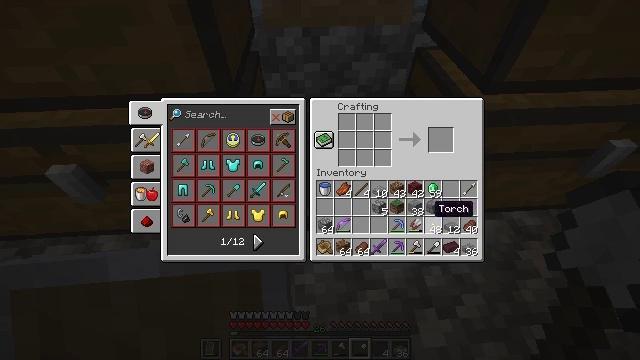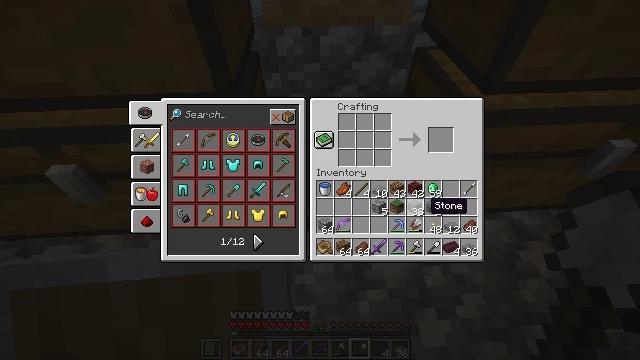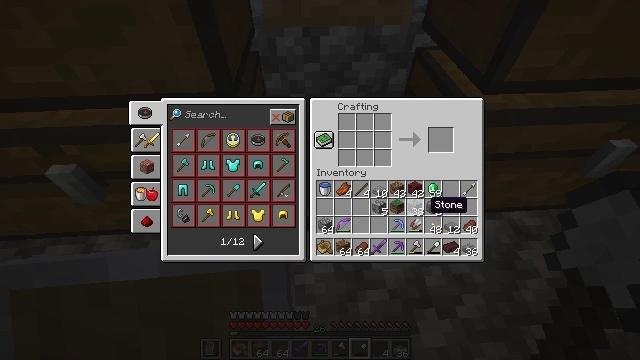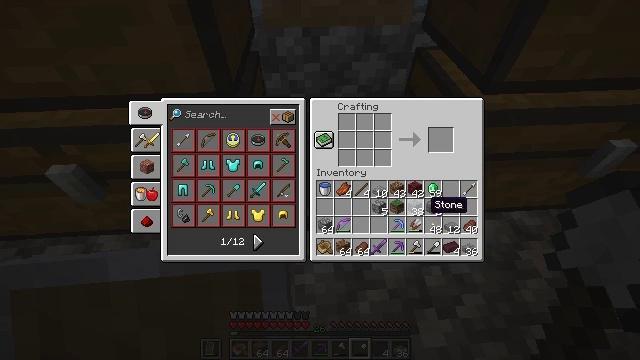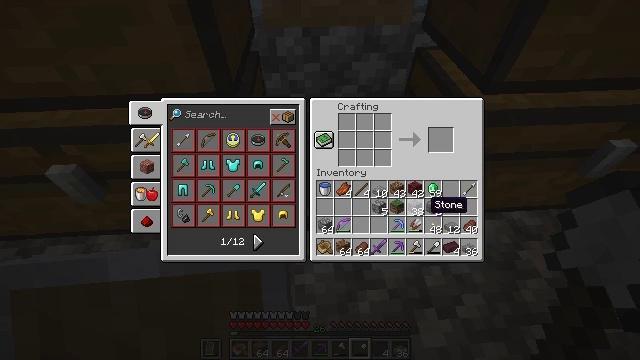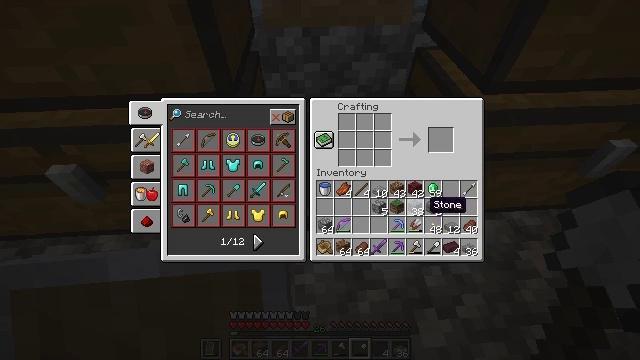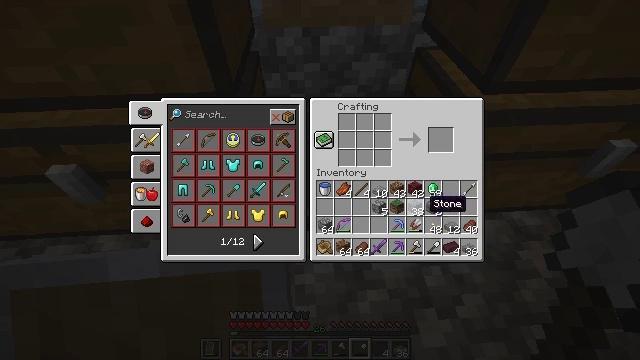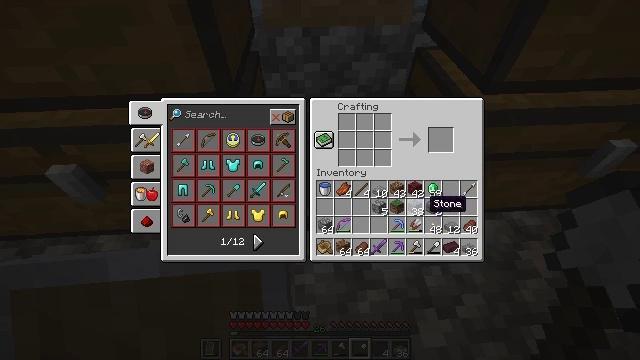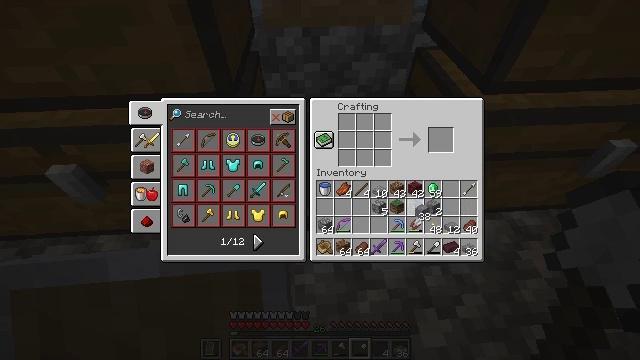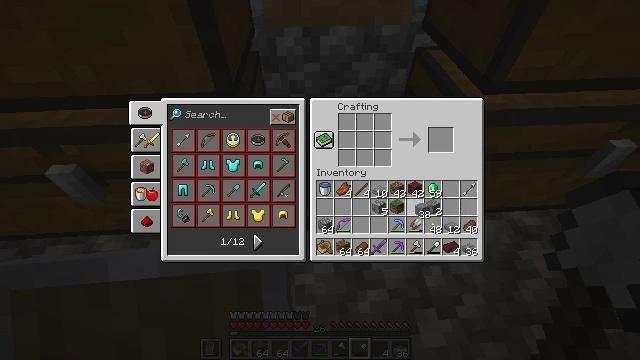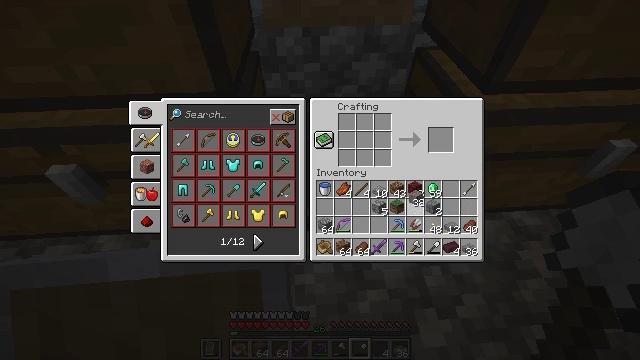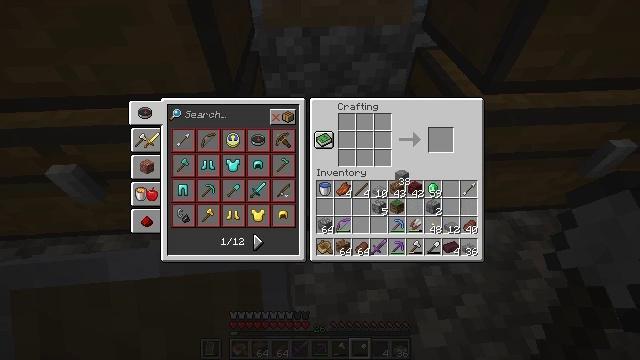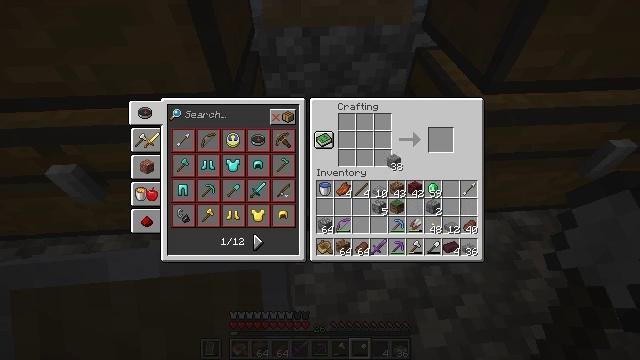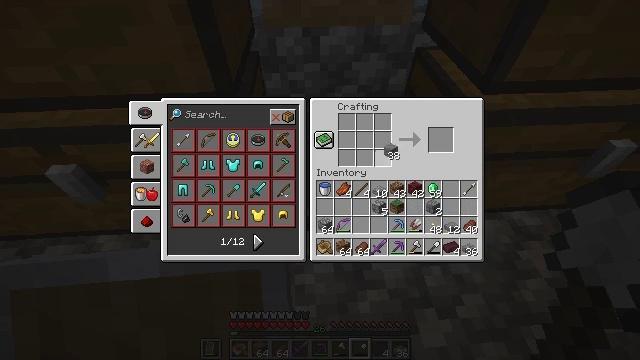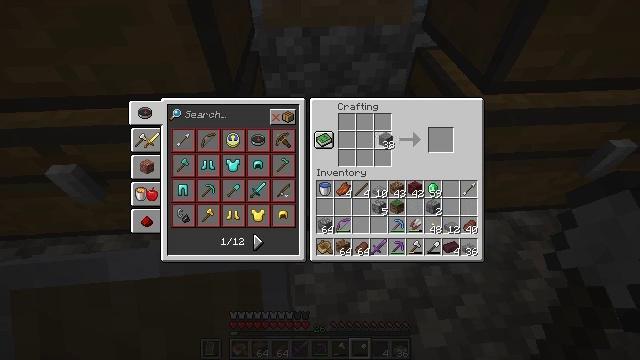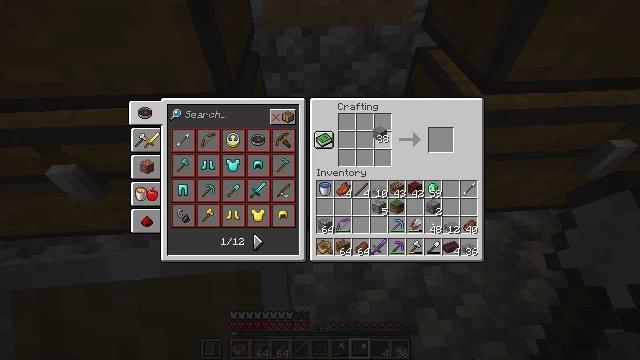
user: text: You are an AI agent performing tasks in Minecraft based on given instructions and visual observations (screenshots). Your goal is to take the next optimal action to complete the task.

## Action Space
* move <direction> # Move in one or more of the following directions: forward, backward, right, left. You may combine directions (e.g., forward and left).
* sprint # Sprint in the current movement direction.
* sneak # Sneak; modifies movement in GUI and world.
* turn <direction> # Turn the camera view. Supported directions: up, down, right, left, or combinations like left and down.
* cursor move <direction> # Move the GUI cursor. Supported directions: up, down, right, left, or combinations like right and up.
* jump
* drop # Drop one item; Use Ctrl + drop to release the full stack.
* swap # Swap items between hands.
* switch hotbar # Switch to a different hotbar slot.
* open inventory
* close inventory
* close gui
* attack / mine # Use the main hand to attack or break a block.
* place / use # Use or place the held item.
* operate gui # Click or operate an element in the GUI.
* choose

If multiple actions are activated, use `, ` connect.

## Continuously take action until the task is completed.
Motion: motion action
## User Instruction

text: Use stone to craft stone bricks.
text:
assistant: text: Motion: no_op
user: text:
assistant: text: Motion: no_op
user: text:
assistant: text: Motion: no_op
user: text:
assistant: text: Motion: no_op
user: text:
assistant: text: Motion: no_op
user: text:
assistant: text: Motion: no_op
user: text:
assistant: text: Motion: no_op
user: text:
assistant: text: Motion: attack / mine
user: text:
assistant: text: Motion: attack / mine
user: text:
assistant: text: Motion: turn up
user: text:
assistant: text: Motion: turn left and up
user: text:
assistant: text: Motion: turn left and up
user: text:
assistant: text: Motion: turn up
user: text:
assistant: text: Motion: turn up
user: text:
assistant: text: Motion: no_op
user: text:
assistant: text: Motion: no_op
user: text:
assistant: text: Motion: no_op
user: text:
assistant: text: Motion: no_op
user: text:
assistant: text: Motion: no_op
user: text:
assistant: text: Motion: no_op
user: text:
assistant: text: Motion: no_op
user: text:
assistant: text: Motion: no_op
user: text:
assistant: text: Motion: no_op
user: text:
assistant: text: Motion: no_op
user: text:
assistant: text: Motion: no_op
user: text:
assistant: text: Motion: no_op
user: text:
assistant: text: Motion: no_op
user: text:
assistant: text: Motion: no_op
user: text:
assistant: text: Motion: no_op
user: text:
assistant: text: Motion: use / place